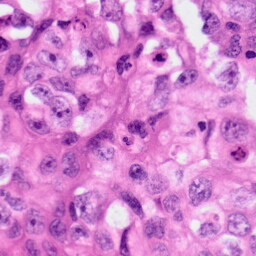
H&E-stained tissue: Lung